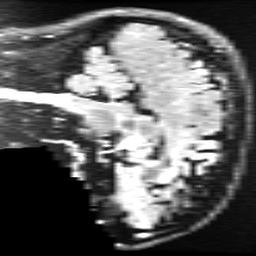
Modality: FLAIR
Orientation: sagittal
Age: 37
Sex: male
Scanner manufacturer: ge
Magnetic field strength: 3 T
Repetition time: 11 s
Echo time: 0.1497 s